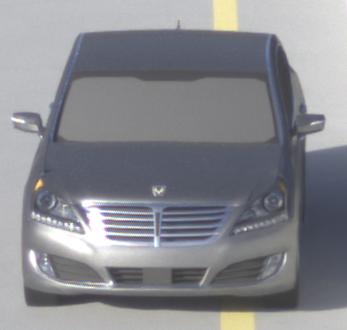
Make: Hyundai
Model: Equus
Detailed model: Gen. 2 VI
Model produced from: 2009
Model produced until: 2016
Doors: 4
Color: gray
Road condition: dry road
Daytime: sunrise or sunset
Contrast: medium contrast